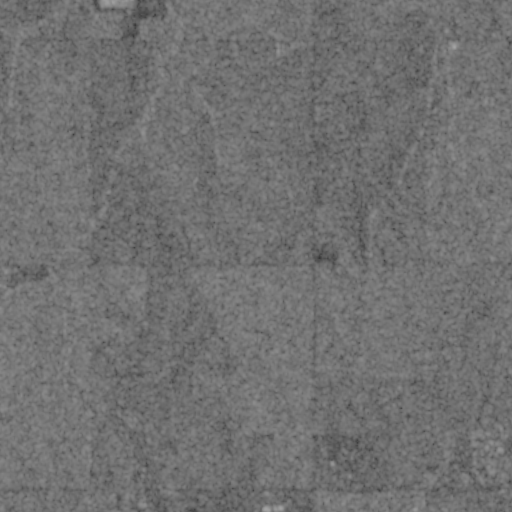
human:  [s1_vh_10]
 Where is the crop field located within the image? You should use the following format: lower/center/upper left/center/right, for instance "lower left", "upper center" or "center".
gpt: The crop field is located in the lower right of the image.
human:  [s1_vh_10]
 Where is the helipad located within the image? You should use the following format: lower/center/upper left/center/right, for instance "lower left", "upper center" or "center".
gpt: The helipad is located in the upper left of the image.
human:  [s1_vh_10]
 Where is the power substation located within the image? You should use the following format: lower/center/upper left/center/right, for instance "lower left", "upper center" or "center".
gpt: The power substation is located in the upper left of the image.
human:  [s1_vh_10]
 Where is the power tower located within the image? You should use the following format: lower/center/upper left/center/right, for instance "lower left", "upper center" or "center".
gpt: The power tower is located in the left of the image.
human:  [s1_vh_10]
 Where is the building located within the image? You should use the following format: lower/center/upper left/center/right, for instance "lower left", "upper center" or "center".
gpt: The building is located in the lower right of the image.
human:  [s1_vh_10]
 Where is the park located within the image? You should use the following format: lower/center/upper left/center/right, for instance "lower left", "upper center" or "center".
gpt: There is no park in the image.

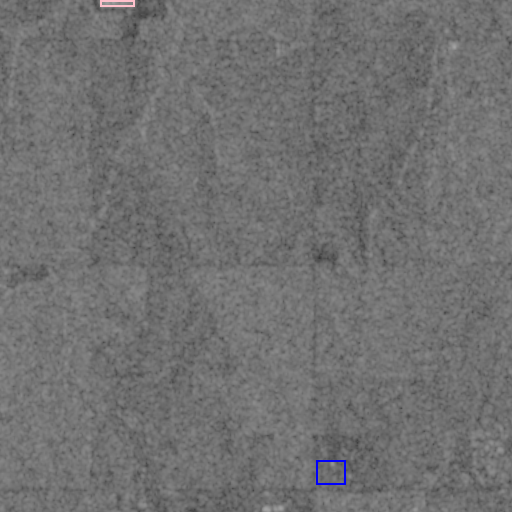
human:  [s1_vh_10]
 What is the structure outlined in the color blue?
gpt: The structure outlined in blue is a crop field.
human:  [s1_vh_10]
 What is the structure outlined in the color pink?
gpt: The structure outlined in pink is a power substation.
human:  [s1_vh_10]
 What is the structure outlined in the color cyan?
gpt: There is no cyan outline.